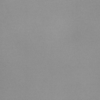
Label: dusty